A scalogram of one vibration snapshot from a rotating bearing is shown, computed with a continuous wavelet transform. What is the most likely bearing condition (normal, inner_race, outer_race, ball)?
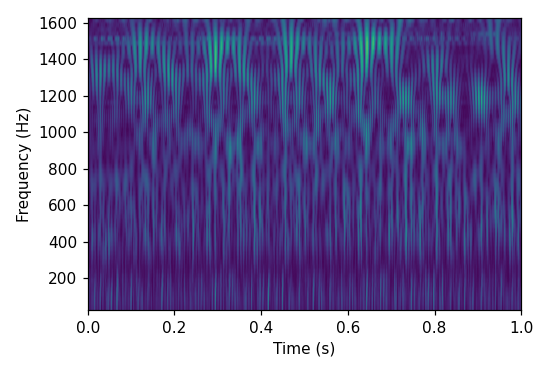
Answer: inner_race